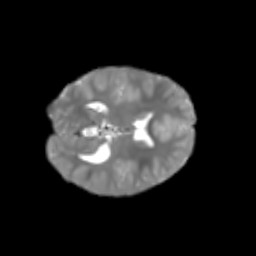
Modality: T2w
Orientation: axial
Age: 6
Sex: male
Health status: healthy